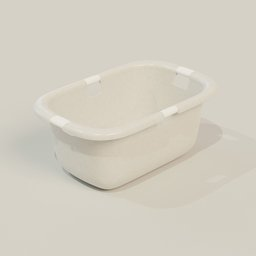
Label: tools